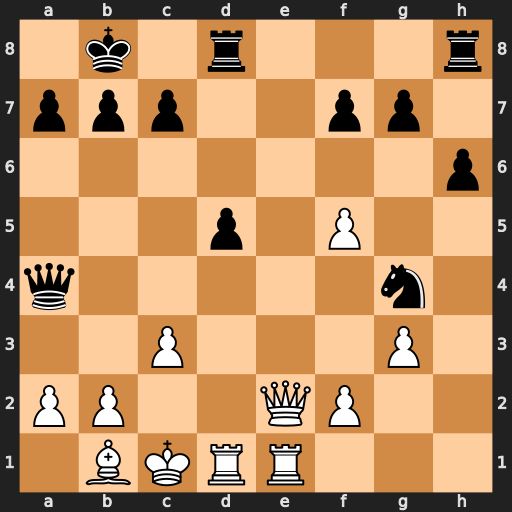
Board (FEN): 1k1r3r/ppp2pp1/7p/3p1P2/q5n1/2P3P1/PP2QP2/1BKRR3
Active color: w
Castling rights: -
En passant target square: -
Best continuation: Rd4 Qxd4 cxd4